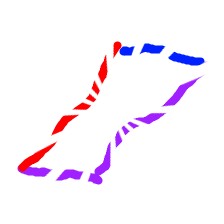
Shape: parallelogram